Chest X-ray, PA view. Patient: 64 years old, sex M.
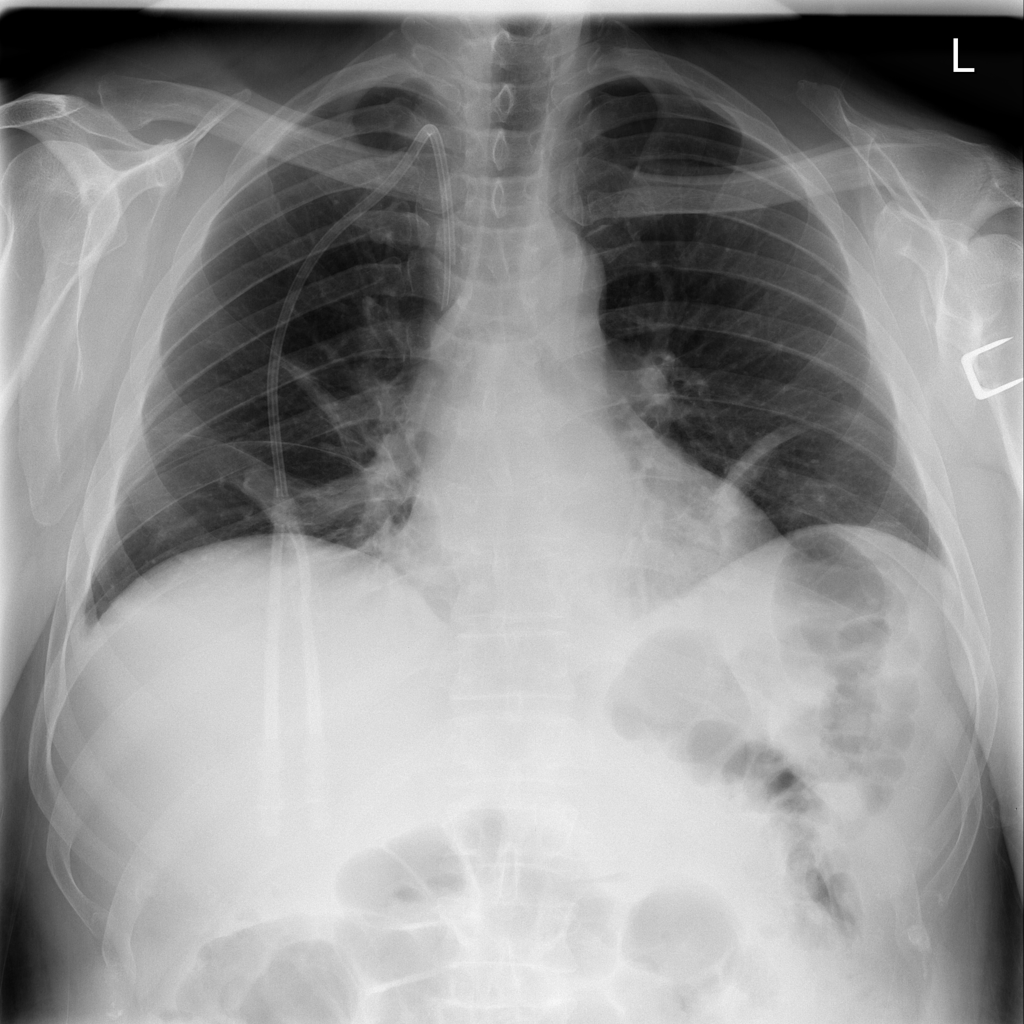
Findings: Effusion, Infiltration